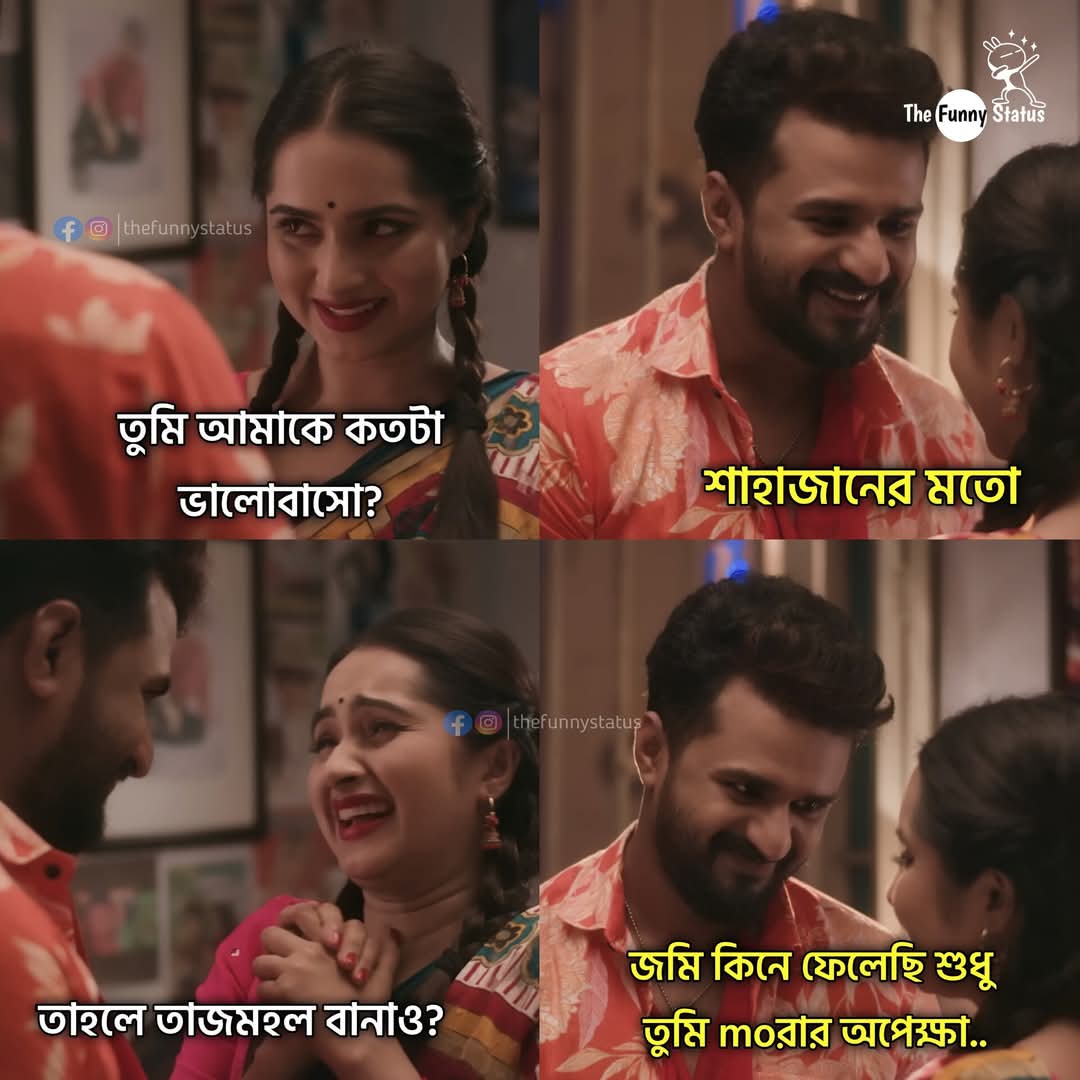
Text: তুমি আমাকে কতটা ভালোবাসো?
শাহাজানের মতো
তাহলে তাজমহল বানাও?
জমি কিনে ফেলেছি শুধু তুমি moরার অপেক্ষা..
Label: Non Hate